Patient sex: M
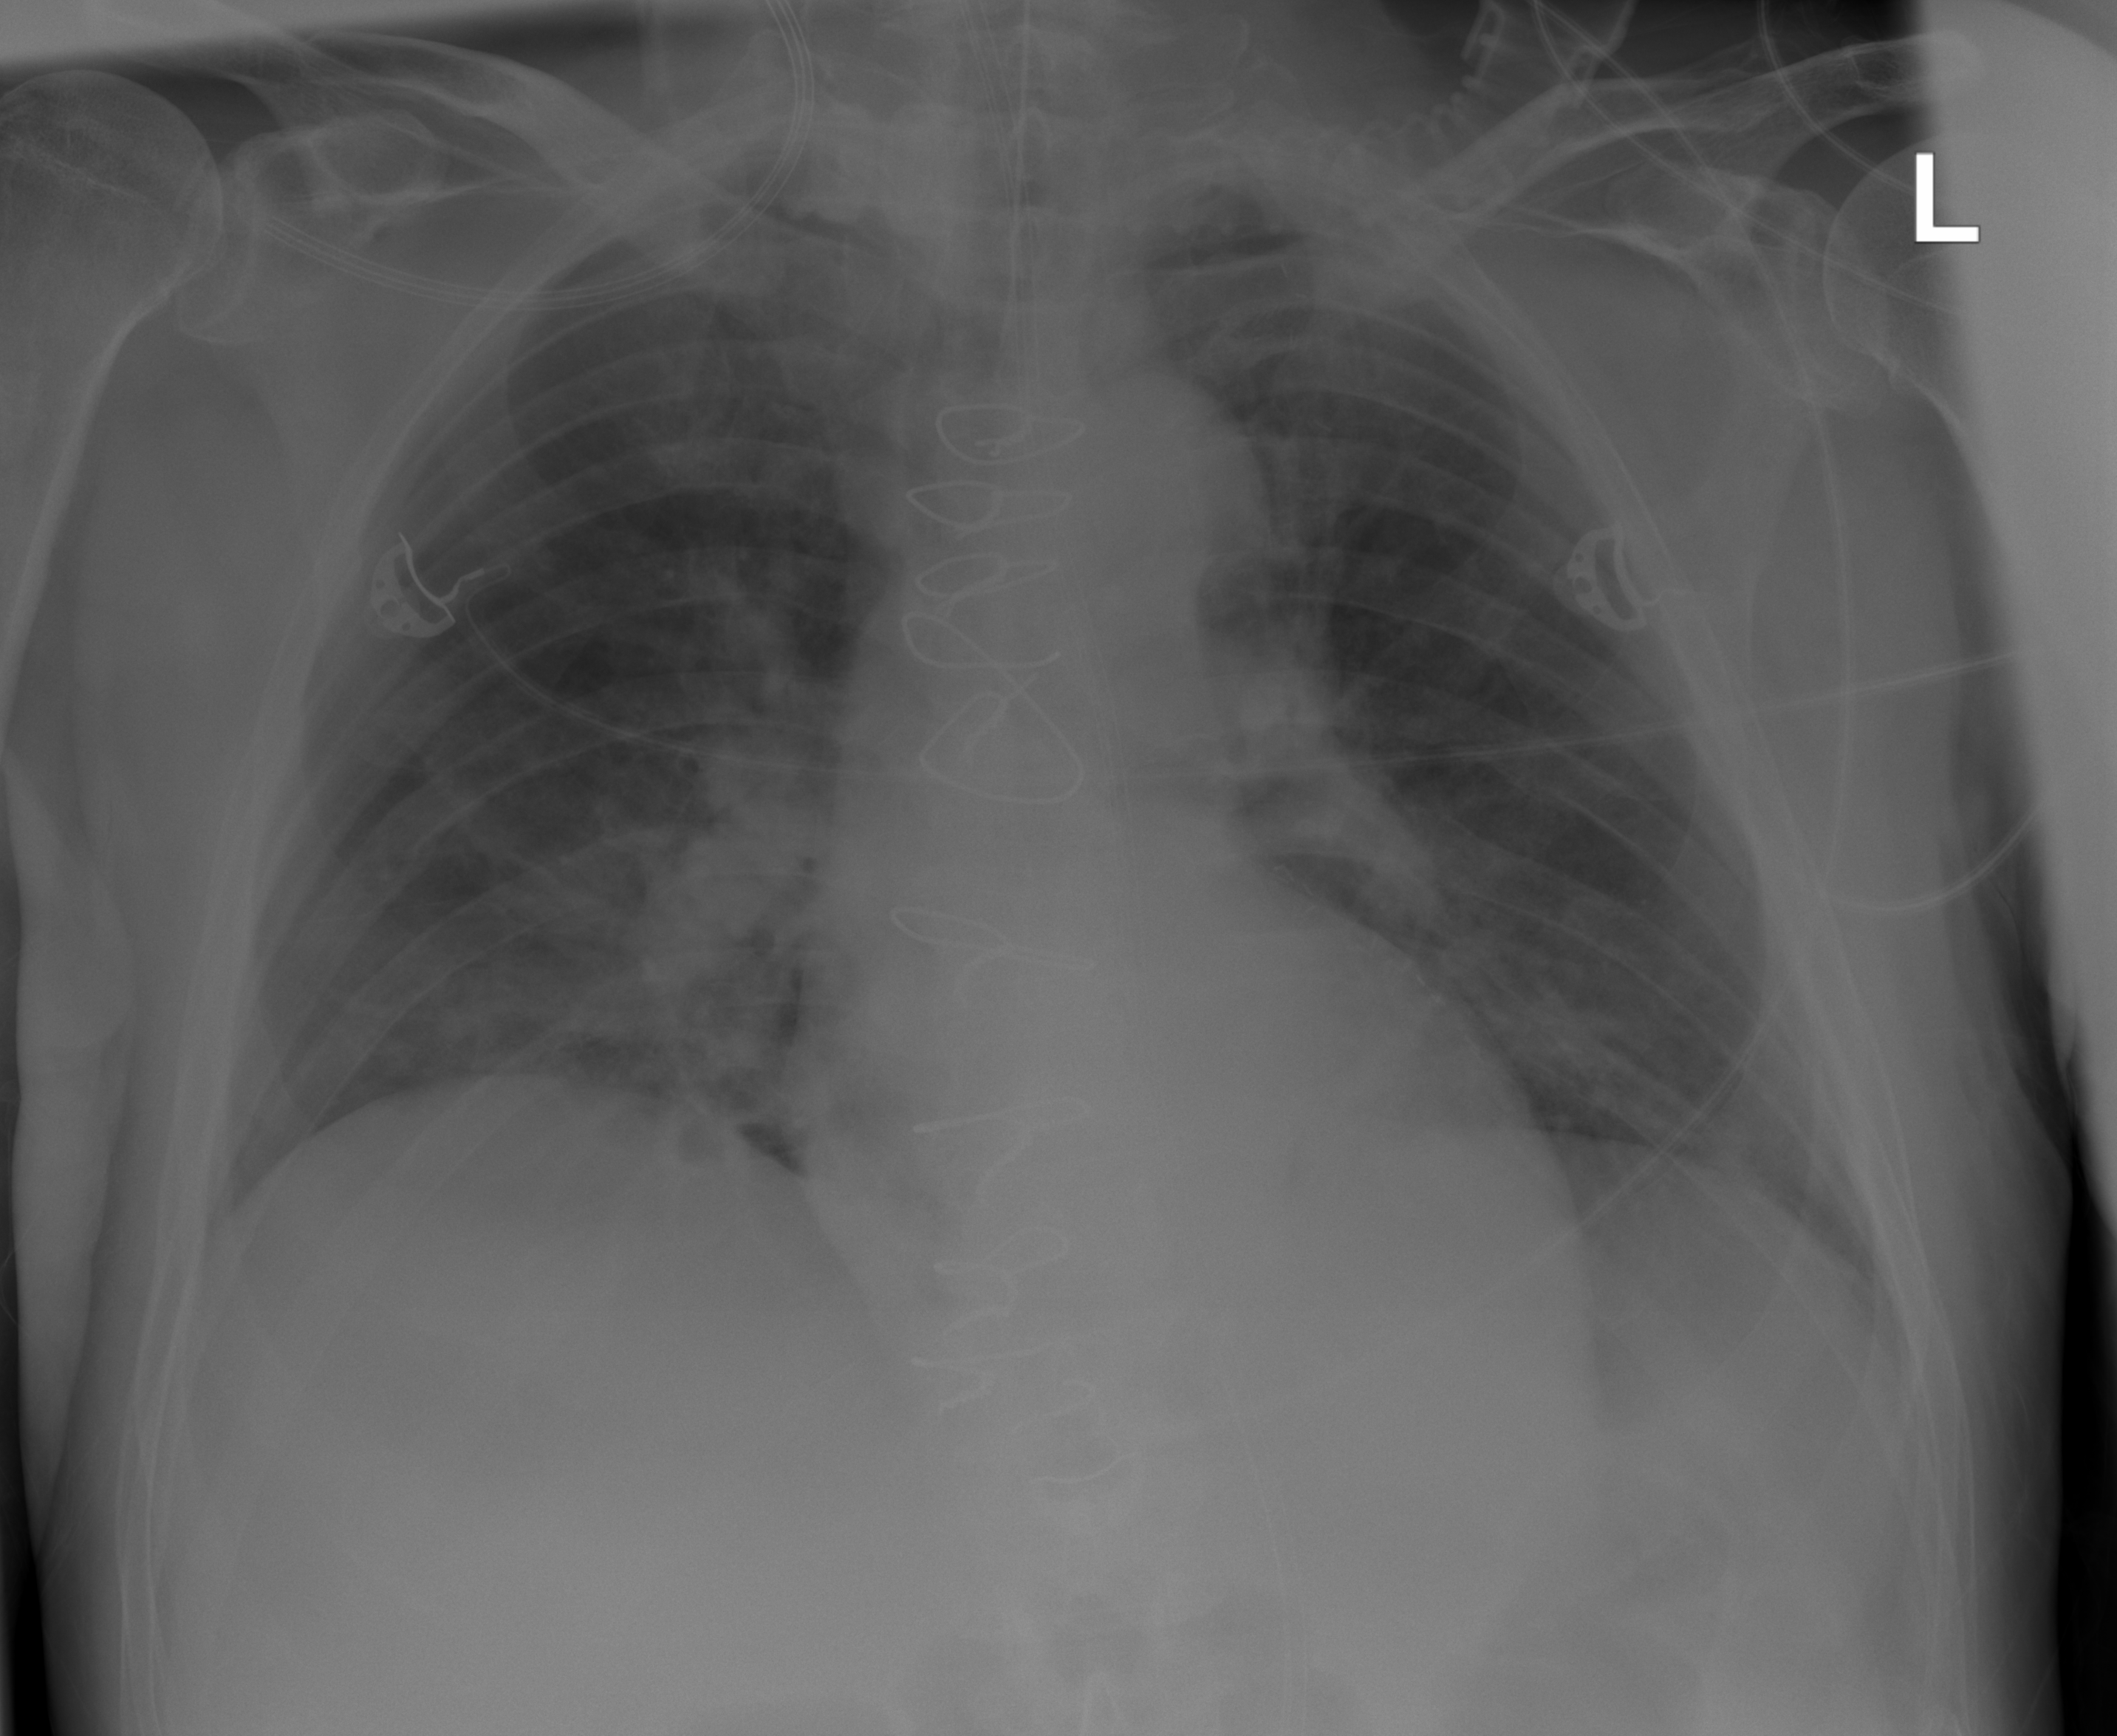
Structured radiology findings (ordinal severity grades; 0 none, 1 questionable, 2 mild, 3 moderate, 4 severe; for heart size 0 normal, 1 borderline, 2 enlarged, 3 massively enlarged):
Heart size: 0
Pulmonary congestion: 2
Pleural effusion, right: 0
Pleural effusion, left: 0
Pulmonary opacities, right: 2
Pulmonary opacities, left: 1
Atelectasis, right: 2
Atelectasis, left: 0